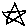
Label: star